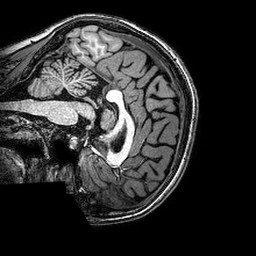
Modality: T1w
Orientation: sagittal
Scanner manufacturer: philips
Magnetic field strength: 3 T
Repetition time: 0.008144 s
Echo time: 0.00373 s